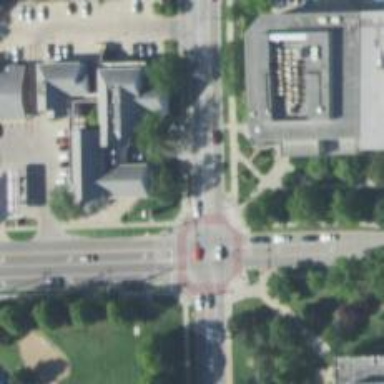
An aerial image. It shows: Crossing road.